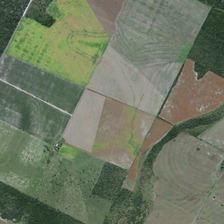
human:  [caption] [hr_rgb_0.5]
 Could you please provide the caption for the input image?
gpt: many pieces of farmlands and green trees are together .

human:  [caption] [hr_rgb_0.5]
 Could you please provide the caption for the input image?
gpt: many pieces of farmlands and green trees are together .

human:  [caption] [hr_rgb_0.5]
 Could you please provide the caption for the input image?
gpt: many pieces of farmlands and green trees are together .

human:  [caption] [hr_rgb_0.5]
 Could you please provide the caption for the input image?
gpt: many pieces of farmlands and green trees are together .

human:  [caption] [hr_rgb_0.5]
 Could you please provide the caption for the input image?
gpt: many pieces of farmlands and green trees are together .